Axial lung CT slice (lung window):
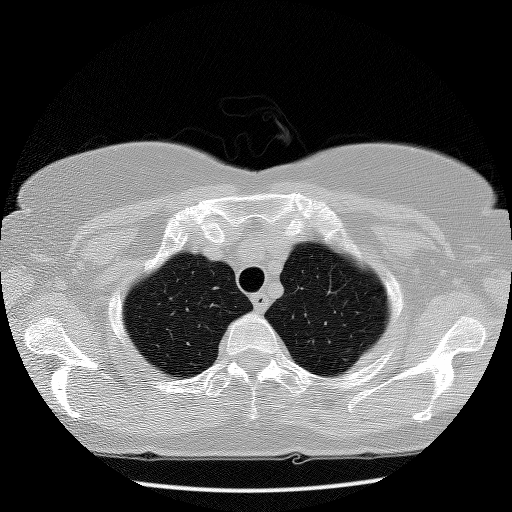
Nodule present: no